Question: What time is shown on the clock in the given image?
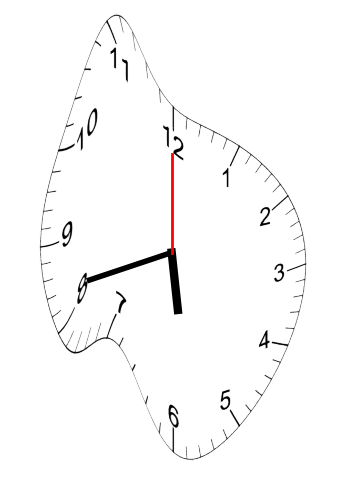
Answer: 05:42:00